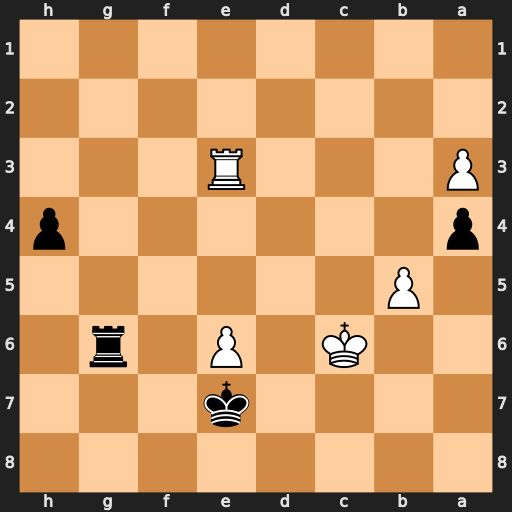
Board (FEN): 8/4k3/2K1P1r1/1P6/p6p/P3R3/8/8
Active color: b
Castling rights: -
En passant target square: -
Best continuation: Rxe6+ Rxe6+ Kxe6 Kc7 h3 b6 h2 b7 h1=Q